Field crop: tomato
Growth stage: 1
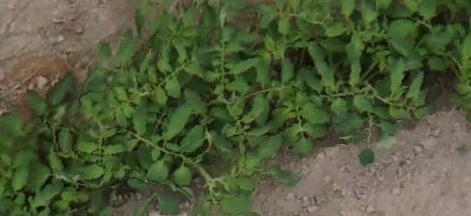
Species: tomato